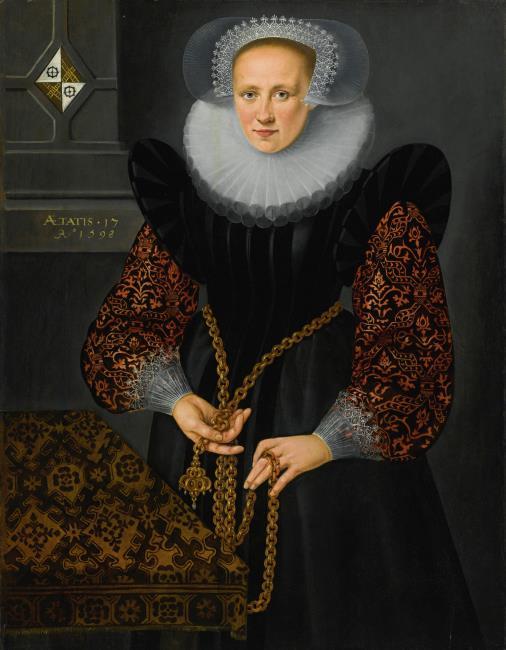
Title: Portrait of Aefge Gijbland (1581-1625)
Artist: Anoniem 1598 gedateerd
Earliest date: 1598
Latest date: 1598
Genre: painting
Iconography: Pomander
Keywords: woman's portrait, young woman, three-quarter length, head to the left, body facing left, standing (position), facing front, family arms